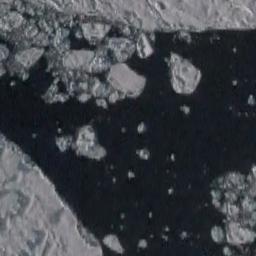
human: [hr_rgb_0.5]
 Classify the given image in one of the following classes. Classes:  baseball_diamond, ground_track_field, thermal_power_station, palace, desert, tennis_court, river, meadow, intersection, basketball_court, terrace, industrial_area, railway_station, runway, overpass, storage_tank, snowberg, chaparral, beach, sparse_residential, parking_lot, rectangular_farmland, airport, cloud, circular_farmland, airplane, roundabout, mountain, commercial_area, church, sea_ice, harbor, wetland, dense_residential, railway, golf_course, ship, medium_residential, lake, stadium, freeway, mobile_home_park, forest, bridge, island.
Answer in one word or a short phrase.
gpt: sea_ice